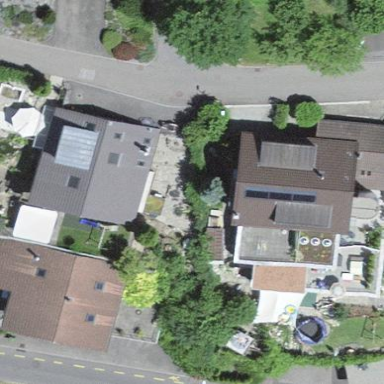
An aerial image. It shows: Gabled roof on residential building.